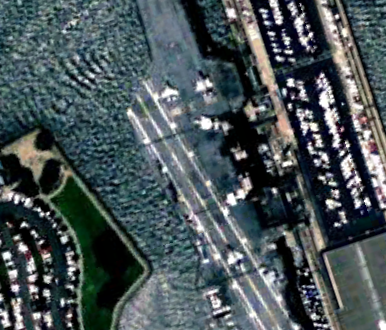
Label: aircraft_carrier